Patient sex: M
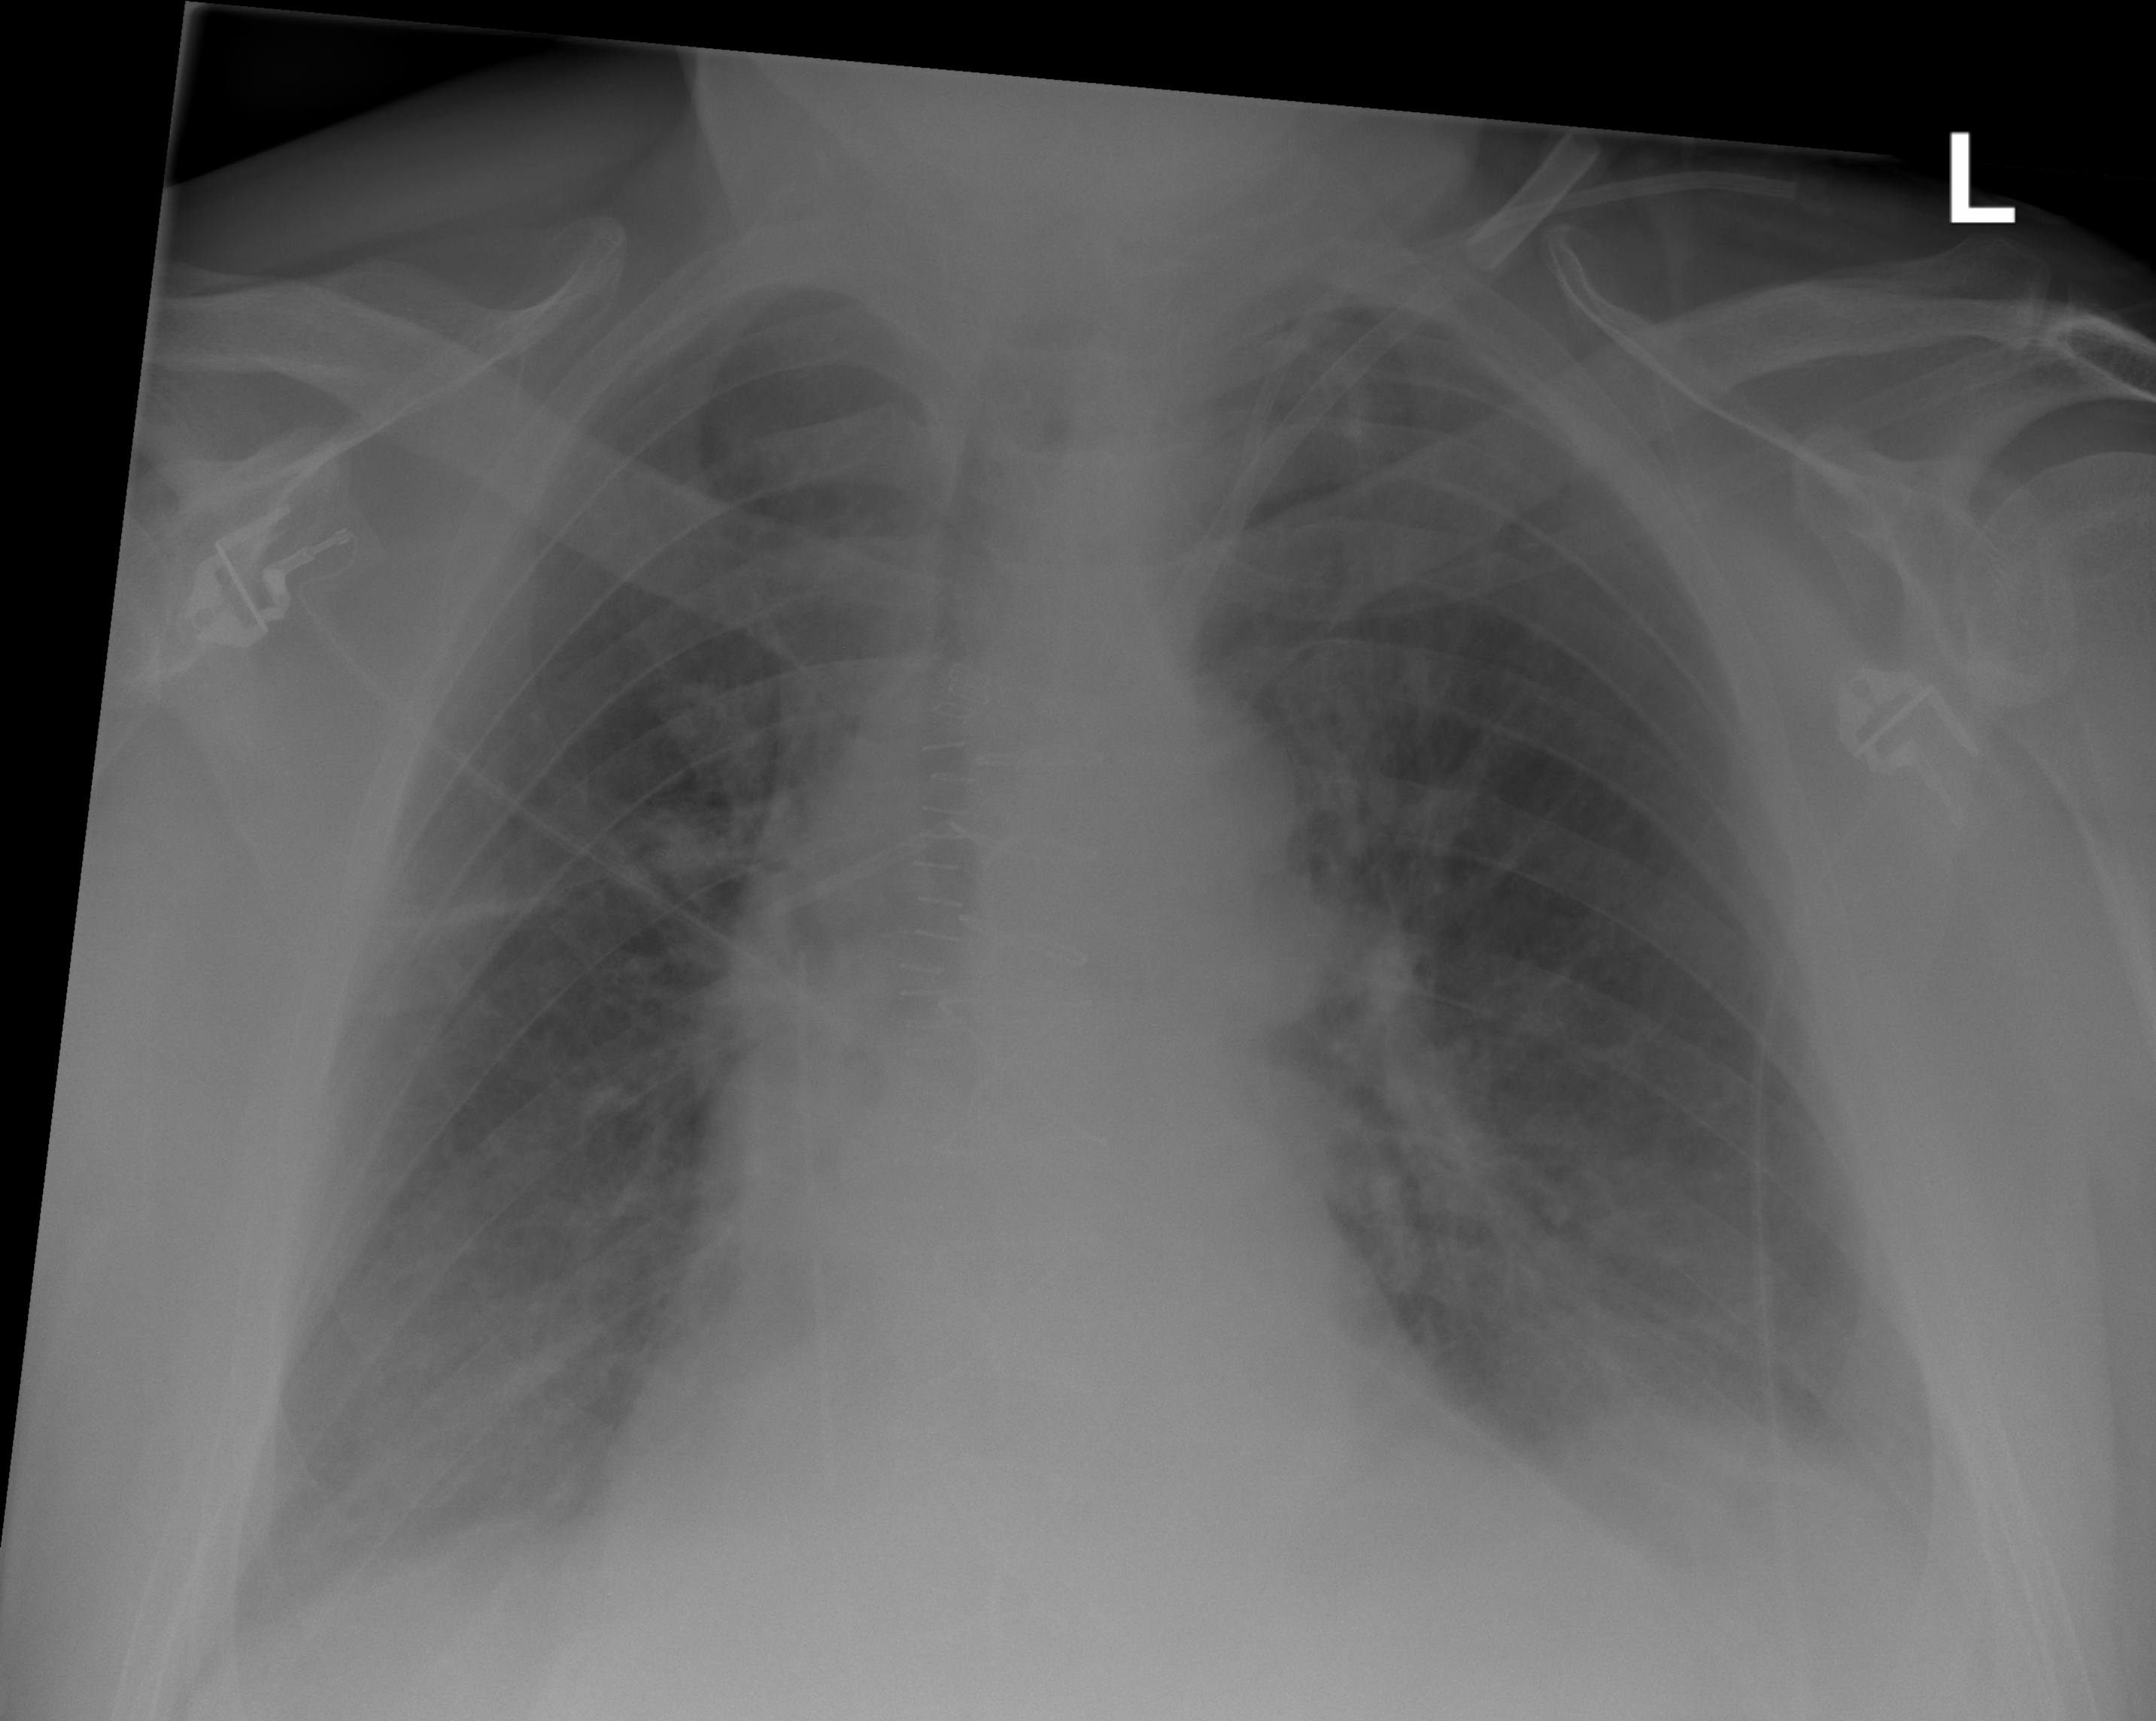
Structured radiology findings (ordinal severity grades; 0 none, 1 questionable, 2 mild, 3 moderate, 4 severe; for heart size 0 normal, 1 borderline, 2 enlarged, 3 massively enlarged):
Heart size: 0
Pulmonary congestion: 2
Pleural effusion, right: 0
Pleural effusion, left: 2
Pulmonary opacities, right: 1
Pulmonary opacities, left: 1
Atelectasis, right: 2
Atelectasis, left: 2